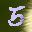
Label: 5